Question:
What is the smartest way to make this a jQuery slider? I don't know exactly how to do the gradient on the left and right side.
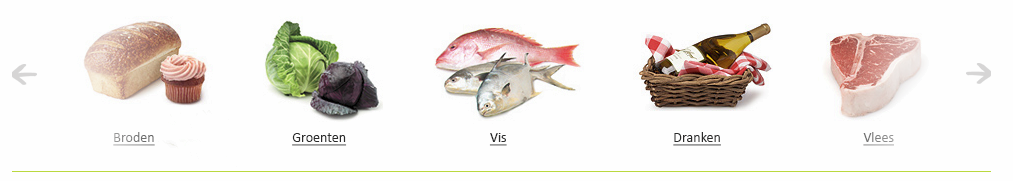
Answer: You can do it like this, with a container 'div' with two child 'div's: one for the images and one for the gradient. For the sliding, you can animate the image 'div''s 'left' property using jQuery.
<URL>
Not tested on Opera, but works on Chrome and Firefox.